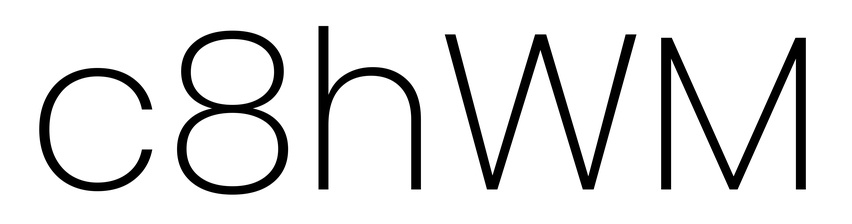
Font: Poppins-ExtraLight